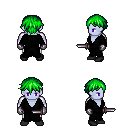
a pixel art fantasy rpg character, male body template, dark elf, purple skin, gray robe, white pants, green short bangs hairstyle, metal gloves, black shoes, dagger, four views (front, back, left, right), 2x2 character sprite sheet, small pixel art, hard edges, no anti-aliasing